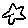
Label: star